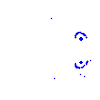
Particle: proton